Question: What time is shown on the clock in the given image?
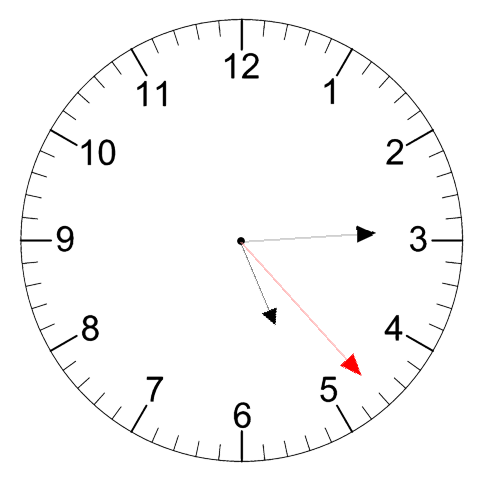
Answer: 05:14:23